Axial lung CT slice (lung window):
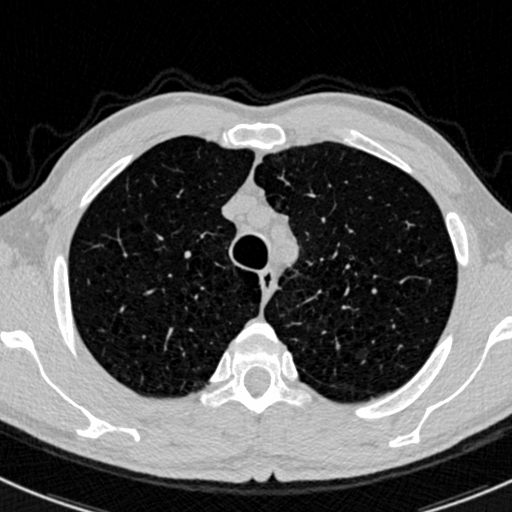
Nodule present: no